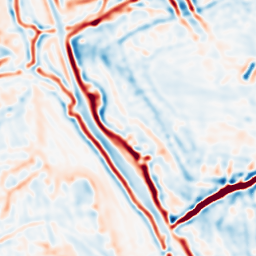
Category: multiscale
Decomposition family: log
Decomposition parameters: sigma: 3
Upsampling method: regularized
Upsampling parameters: scale: 4
lambda_reg: 0.001
Upsampling scale: 4